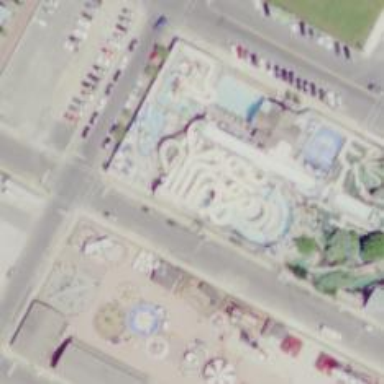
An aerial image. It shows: Water slide attraction.